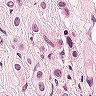
Metastatic tissue present: yes